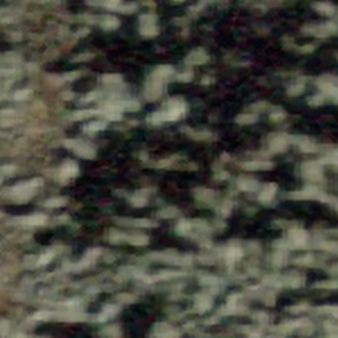
Label: other